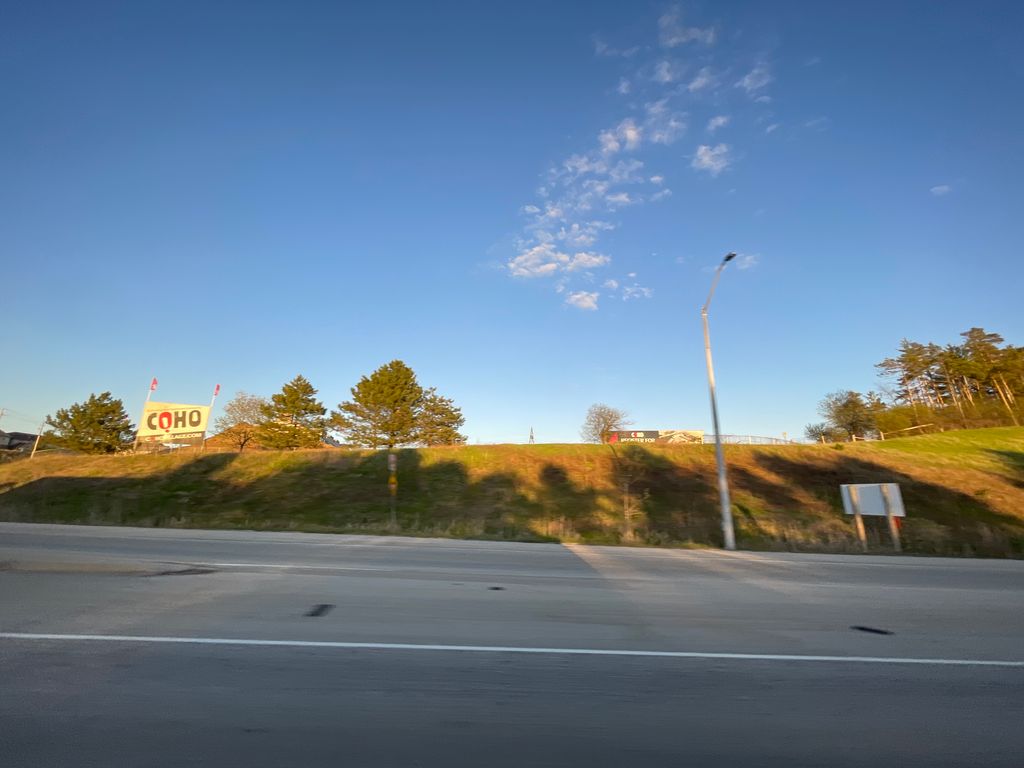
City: kitchener-waterloo